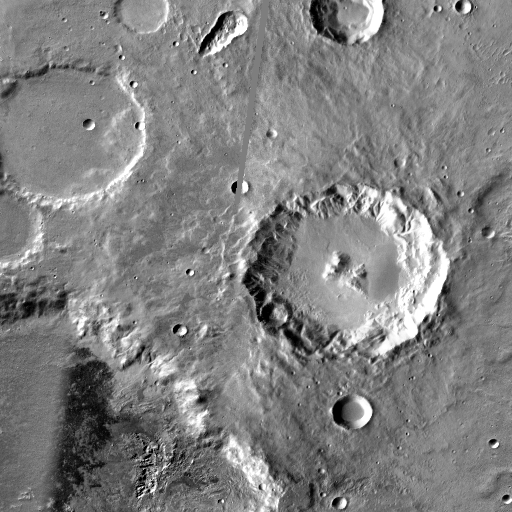
Crater classes present: Background, Other, Layered, Buried, Secondary